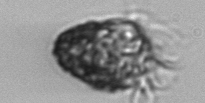
Label: Strombidium_morphotype1